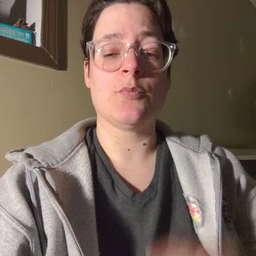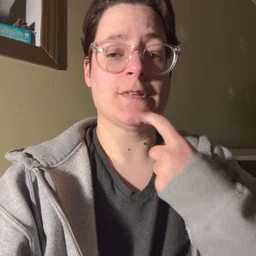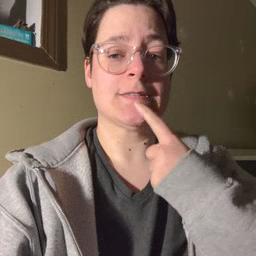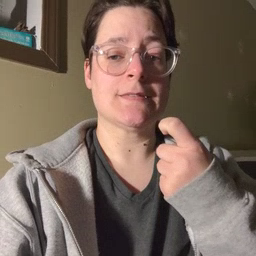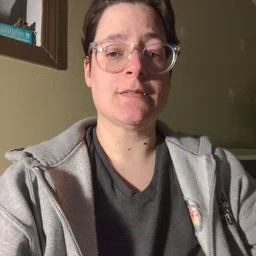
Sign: red